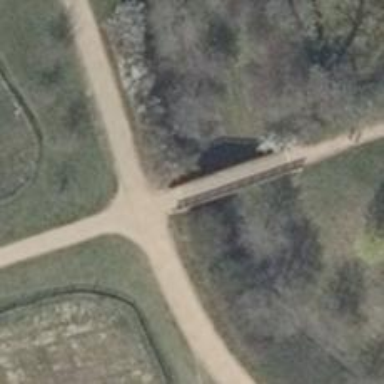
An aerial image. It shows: Footway.